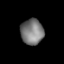
Tissue: lung
Cell type: T cells
Senescence score: 0.6458
Nuclear area (px): 573
Mean DAPI intensity: 120.976